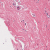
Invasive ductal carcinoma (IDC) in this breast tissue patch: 0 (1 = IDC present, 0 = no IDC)